Question: I'm coding Settlers of Catan for iOS and currently have my data tiles in a matix. Now, I'm trying to attach the numbers to each tile. But I'm stuck as to the correct way to do this algorithmically. There are specific rules for putting down the number tiles on the board. These are:
1) They must go in the pre-defined sequence shown in the image.
2) You must start in a corner of the board.
3) You must work your way around the board counter-clockwise, spiraling toward the center.
4) You must skip the desert tile.

Since there are only 6 places on the board where you can actually start putting tiles down, I realize that it wouldn't be difficult to hand-code the 6 solutions into my data grid. But there is a variation of the game in which the board gets larger, so I figured it would be worth exploring an algorithm.
Any thoughts how this can be achieved?
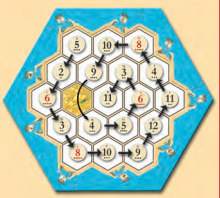
Answer: What you want to do will involve the geometric relationships between tiles (entries in your matrix)
You need a way of storing and querying that information.
There are several methods people have developed for assigning coordinates to hexagons:
- <URL>
One way to do what you want, off the top of my head, would be for each hex to have 6 'pointers' to its neighbors. These pointers could really be indices in your array, of course.
You could detect a 'corner' hex by noting that it will have 3 'null' neighbors. Then you can traverse counter-clockwise from there, remembering which you've already visited.
---
(in response to comment)
Let's suppose that for a given hex, we store the 6 neighbors as I described.
For this discussion, we'll name those neighbors A-F.
We assign these counter-clockwise, because that's convenient for us.
Graphically:
'''
A
_____
B / \ F
/ ( )
\ /
C \_____/ E
D
'''
For a 'corner' hex, we might have:
'''
A
_____
B / \ NULL
/ ( )
\ /
C \_____/ NULL
NULL
'''
So if we are looking at this hex, and we list our adjacency information (wrapping around), we have:
A, B, C, NULL, NULL, NULL, A, B, C, ...
A soon as we find 3 NULLs in a row, we know that the next spot should "point" in our starting direction. In this case we should start off in the direction of 'A'.
Another example:
'''
NULL
_____
NULL / \ NULL
/ ( )
\ /
C \_____/ E
D
'''
Just as before, we make a list, starting from the top.
NULL, NULL, C, D, E, NULL, NULL, NULL, C
As soon as we find 3 NULLs, the next one is our starting direction - 'C' in this case.
Spiraling onward in the same direction from there should be fairly straightforward (well not literally - har har).
PS: thanks to <URL> for quick ascii art (: